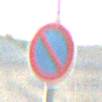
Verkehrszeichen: EingeschraenktesHalteverbot
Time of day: SunriseSunset
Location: Outdoor (Beach)
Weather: Clear
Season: NotSpecified
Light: Natural